Field crop: maize
Growth stage: 2
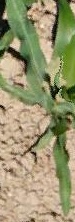
Species: maize